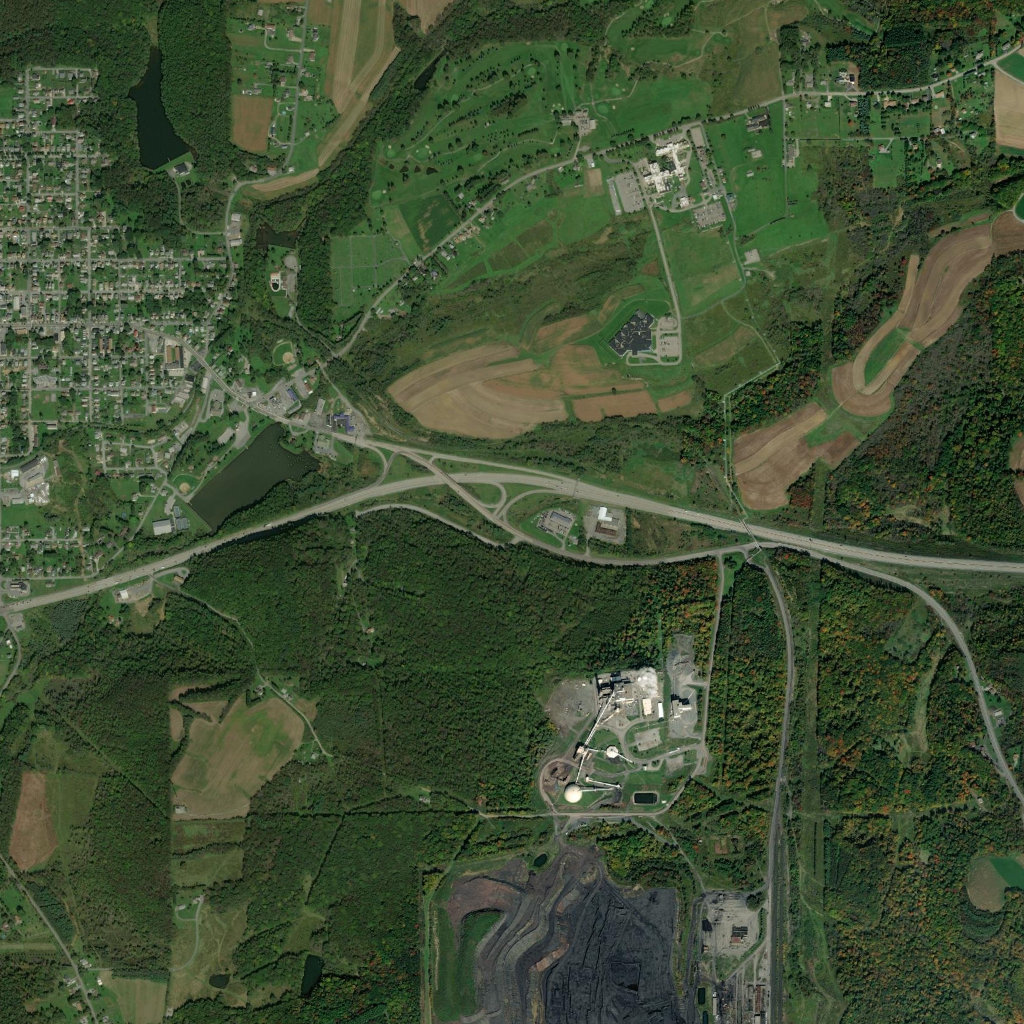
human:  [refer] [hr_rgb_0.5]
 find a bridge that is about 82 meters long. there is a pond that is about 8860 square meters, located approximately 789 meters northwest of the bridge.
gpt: <box>[[42, 45, 44, 47, 0]]</box>